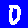
Digit: 0